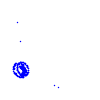
Particle: pion